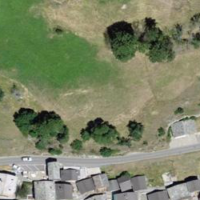
EUNIS habitat code: 55
Species observed at this site:
Euphorbia cyparissias